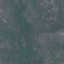
Land use / land cover class: HerbaceousVegetation